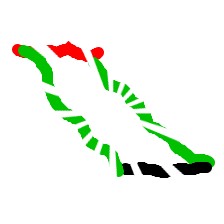
Shape: parallelogram